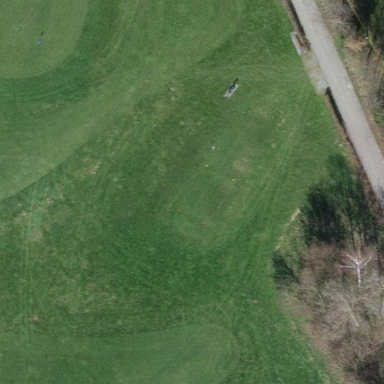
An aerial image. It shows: Grassy area designated as golf tee.